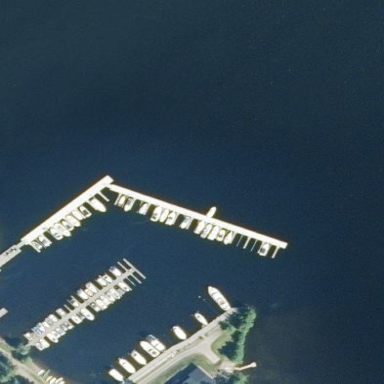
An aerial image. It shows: Marina on leisure land.